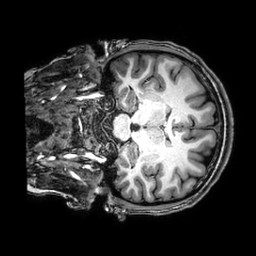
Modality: T1w
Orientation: coronal
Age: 24
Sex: female
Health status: healthy